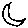
Label: moon